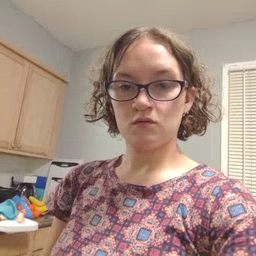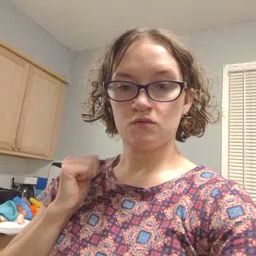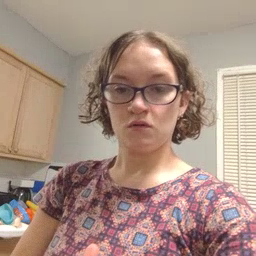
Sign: jacket